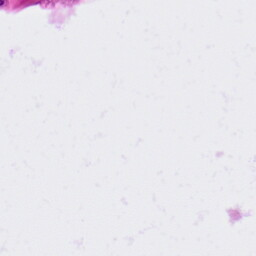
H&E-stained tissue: Lung